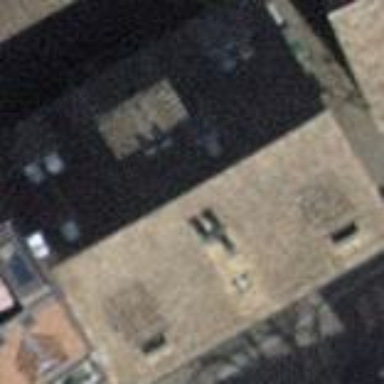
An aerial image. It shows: Building.